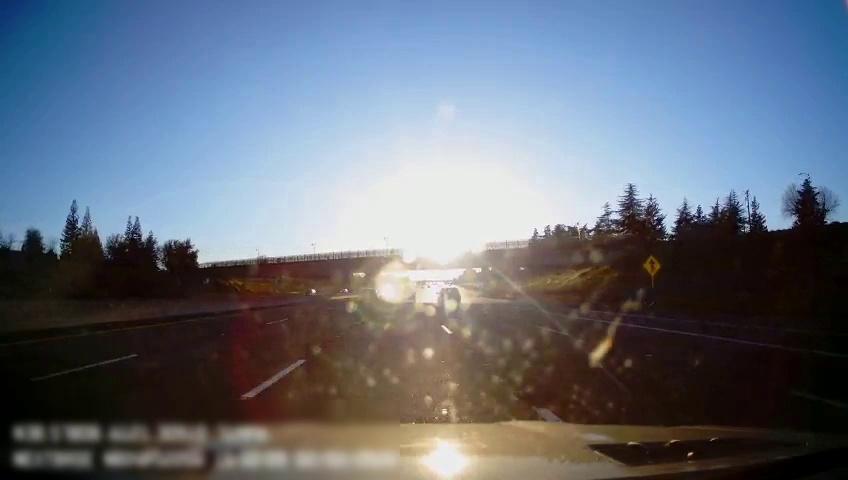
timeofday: Day
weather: Sunny
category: Drivable Space
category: Vehicles | Car
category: Vehicles | SUV
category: Vehicles | Car
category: Vehicles | SUV
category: Lanes | Alternate Lane
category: Lanes | Alternate Lane
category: Lanes | Current Lane
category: Lanes | Current Lane
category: Lanes | Alternate Lane
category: Lanes | Alternate Lane
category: Lanes | Alternate Lane
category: Traffic | Signs